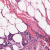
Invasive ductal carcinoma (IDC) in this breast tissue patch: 1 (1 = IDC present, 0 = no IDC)